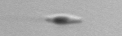
Label: pennate